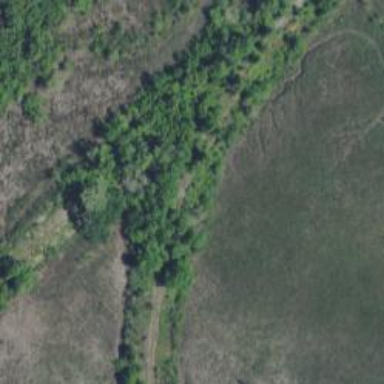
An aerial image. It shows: Abandoned railway.